Question: Apple frequently uses a left arrow icon in the their navigation controller "back" button, rather than the word "back" or other text:

It doesn't seem possible to assign an image to this special button with the standard SDK. Am I missing something obvious? If not, what's the most effective way of achieving this? (Can it be done without Photoshopping the whole button in multiple states?)
Thanks.
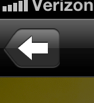
Answer: Create a UIBarButtonItem with the image and assign it as the 'backBarButtonItem' property of your view controller's navigationItem.